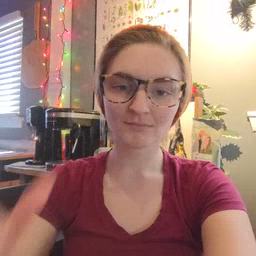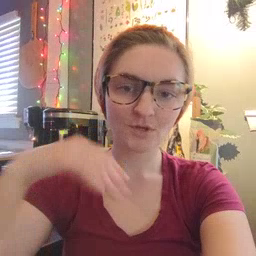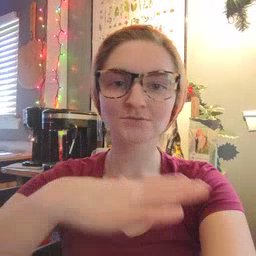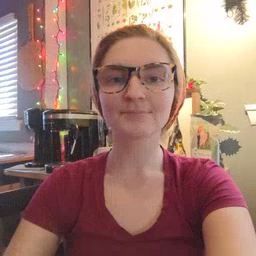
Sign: backyard